Question: I am bit confused by the network status from Google Chrome developer panel.

is the file size
what's this ?
anyone can explain?
Cheers
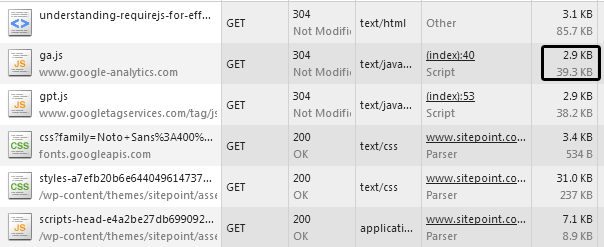
Answer: The header on that column shows:
'''
Size
Content
'''
So I'm going to assume that Size (the generally smaller number) is the size of the file, as transferred (which usually ), while Content is the actual amount of () content in the file.